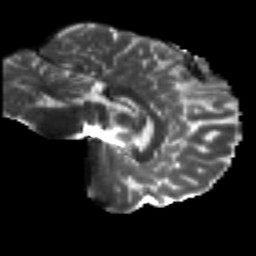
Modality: T2w
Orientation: sagittal
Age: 21
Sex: male
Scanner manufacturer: siemens
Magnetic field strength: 3 T
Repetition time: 8.8 s
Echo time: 0.085 s